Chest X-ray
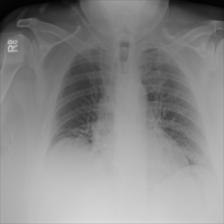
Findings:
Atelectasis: negative
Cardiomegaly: negative
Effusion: negative
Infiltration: negative
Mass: negative
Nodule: negative
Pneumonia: negative
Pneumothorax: negative
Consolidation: negative
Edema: negative
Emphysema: negative
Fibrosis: negative
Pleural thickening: negative
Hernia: negative